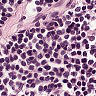
Metastatic tissue present: no